Interaction volume radius: 10 \u00c5
Interaction volume height: 15 \u00c5
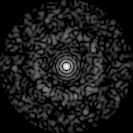
Disorder parameter: 0.8242